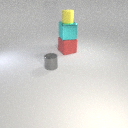
small gray metal cylinder in front of large red rubber cube